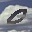
Label: 0